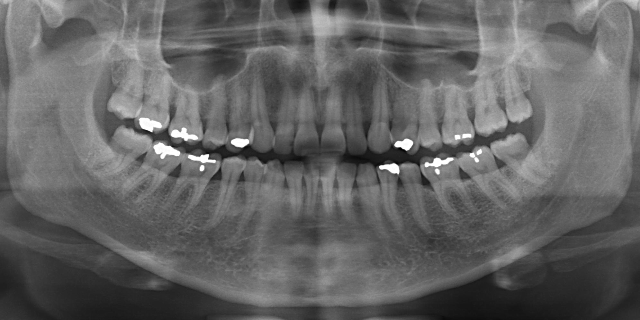
adult